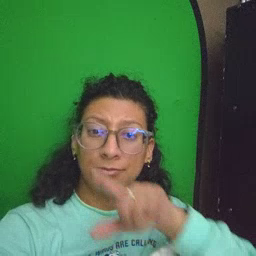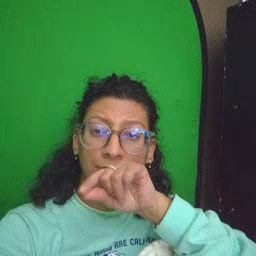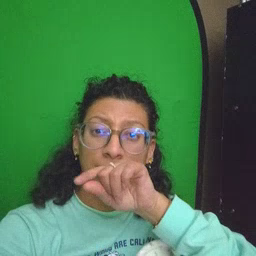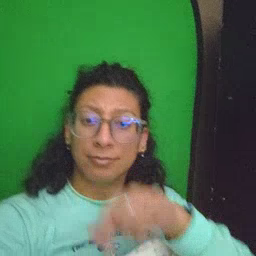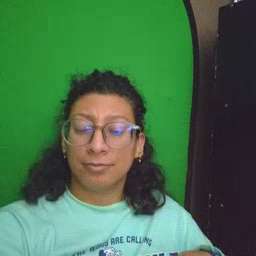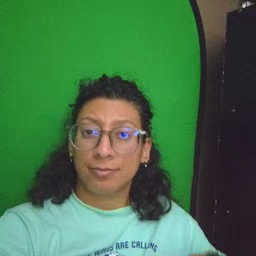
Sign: bird